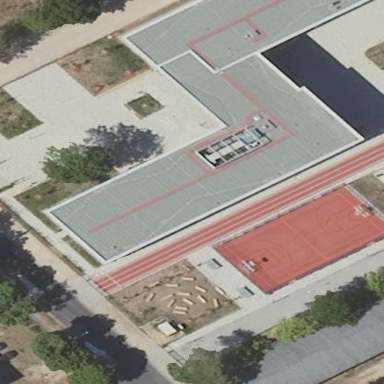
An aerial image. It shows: School building.